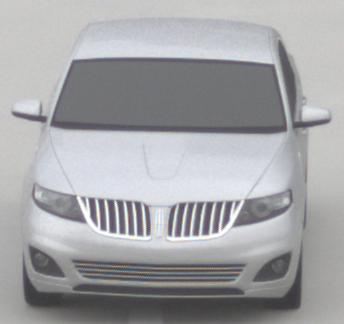
Make: Lincoln
Model: MKS
Detailed model: -
Model produced from: 2008
Model produced until: 2011
Doors: 4
Color: white
Road condition: dry road
Daytime: morning or afternoon
Contrast: low contrast